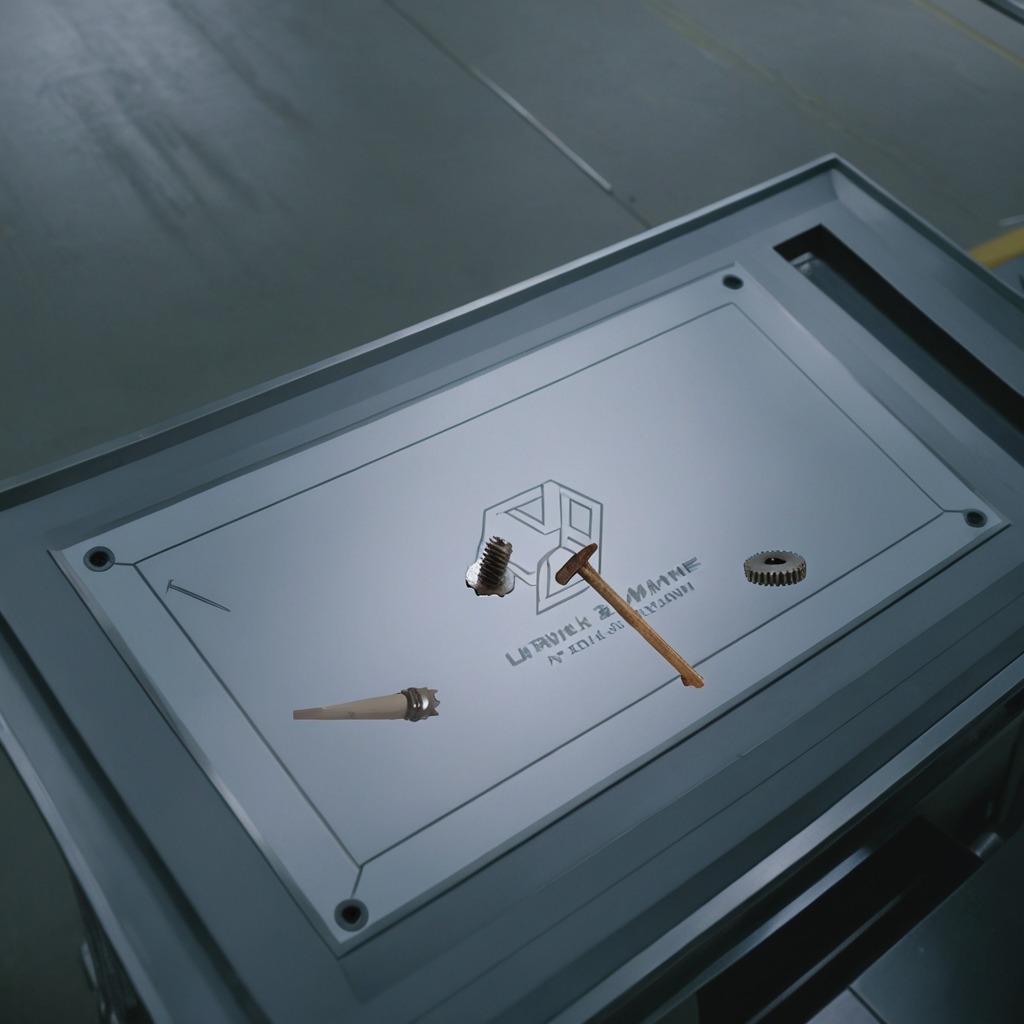
A gear with teeth, a machine screw, a hammer, an iron nail, and a handheld metal saw are lying on the toolbox surface.